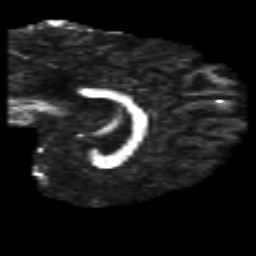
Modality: FA
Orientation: sagittal
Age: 26
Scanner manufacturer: philips
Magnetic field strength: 3 T
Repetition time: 8.435 s
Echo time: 0.1273 s